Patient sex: M
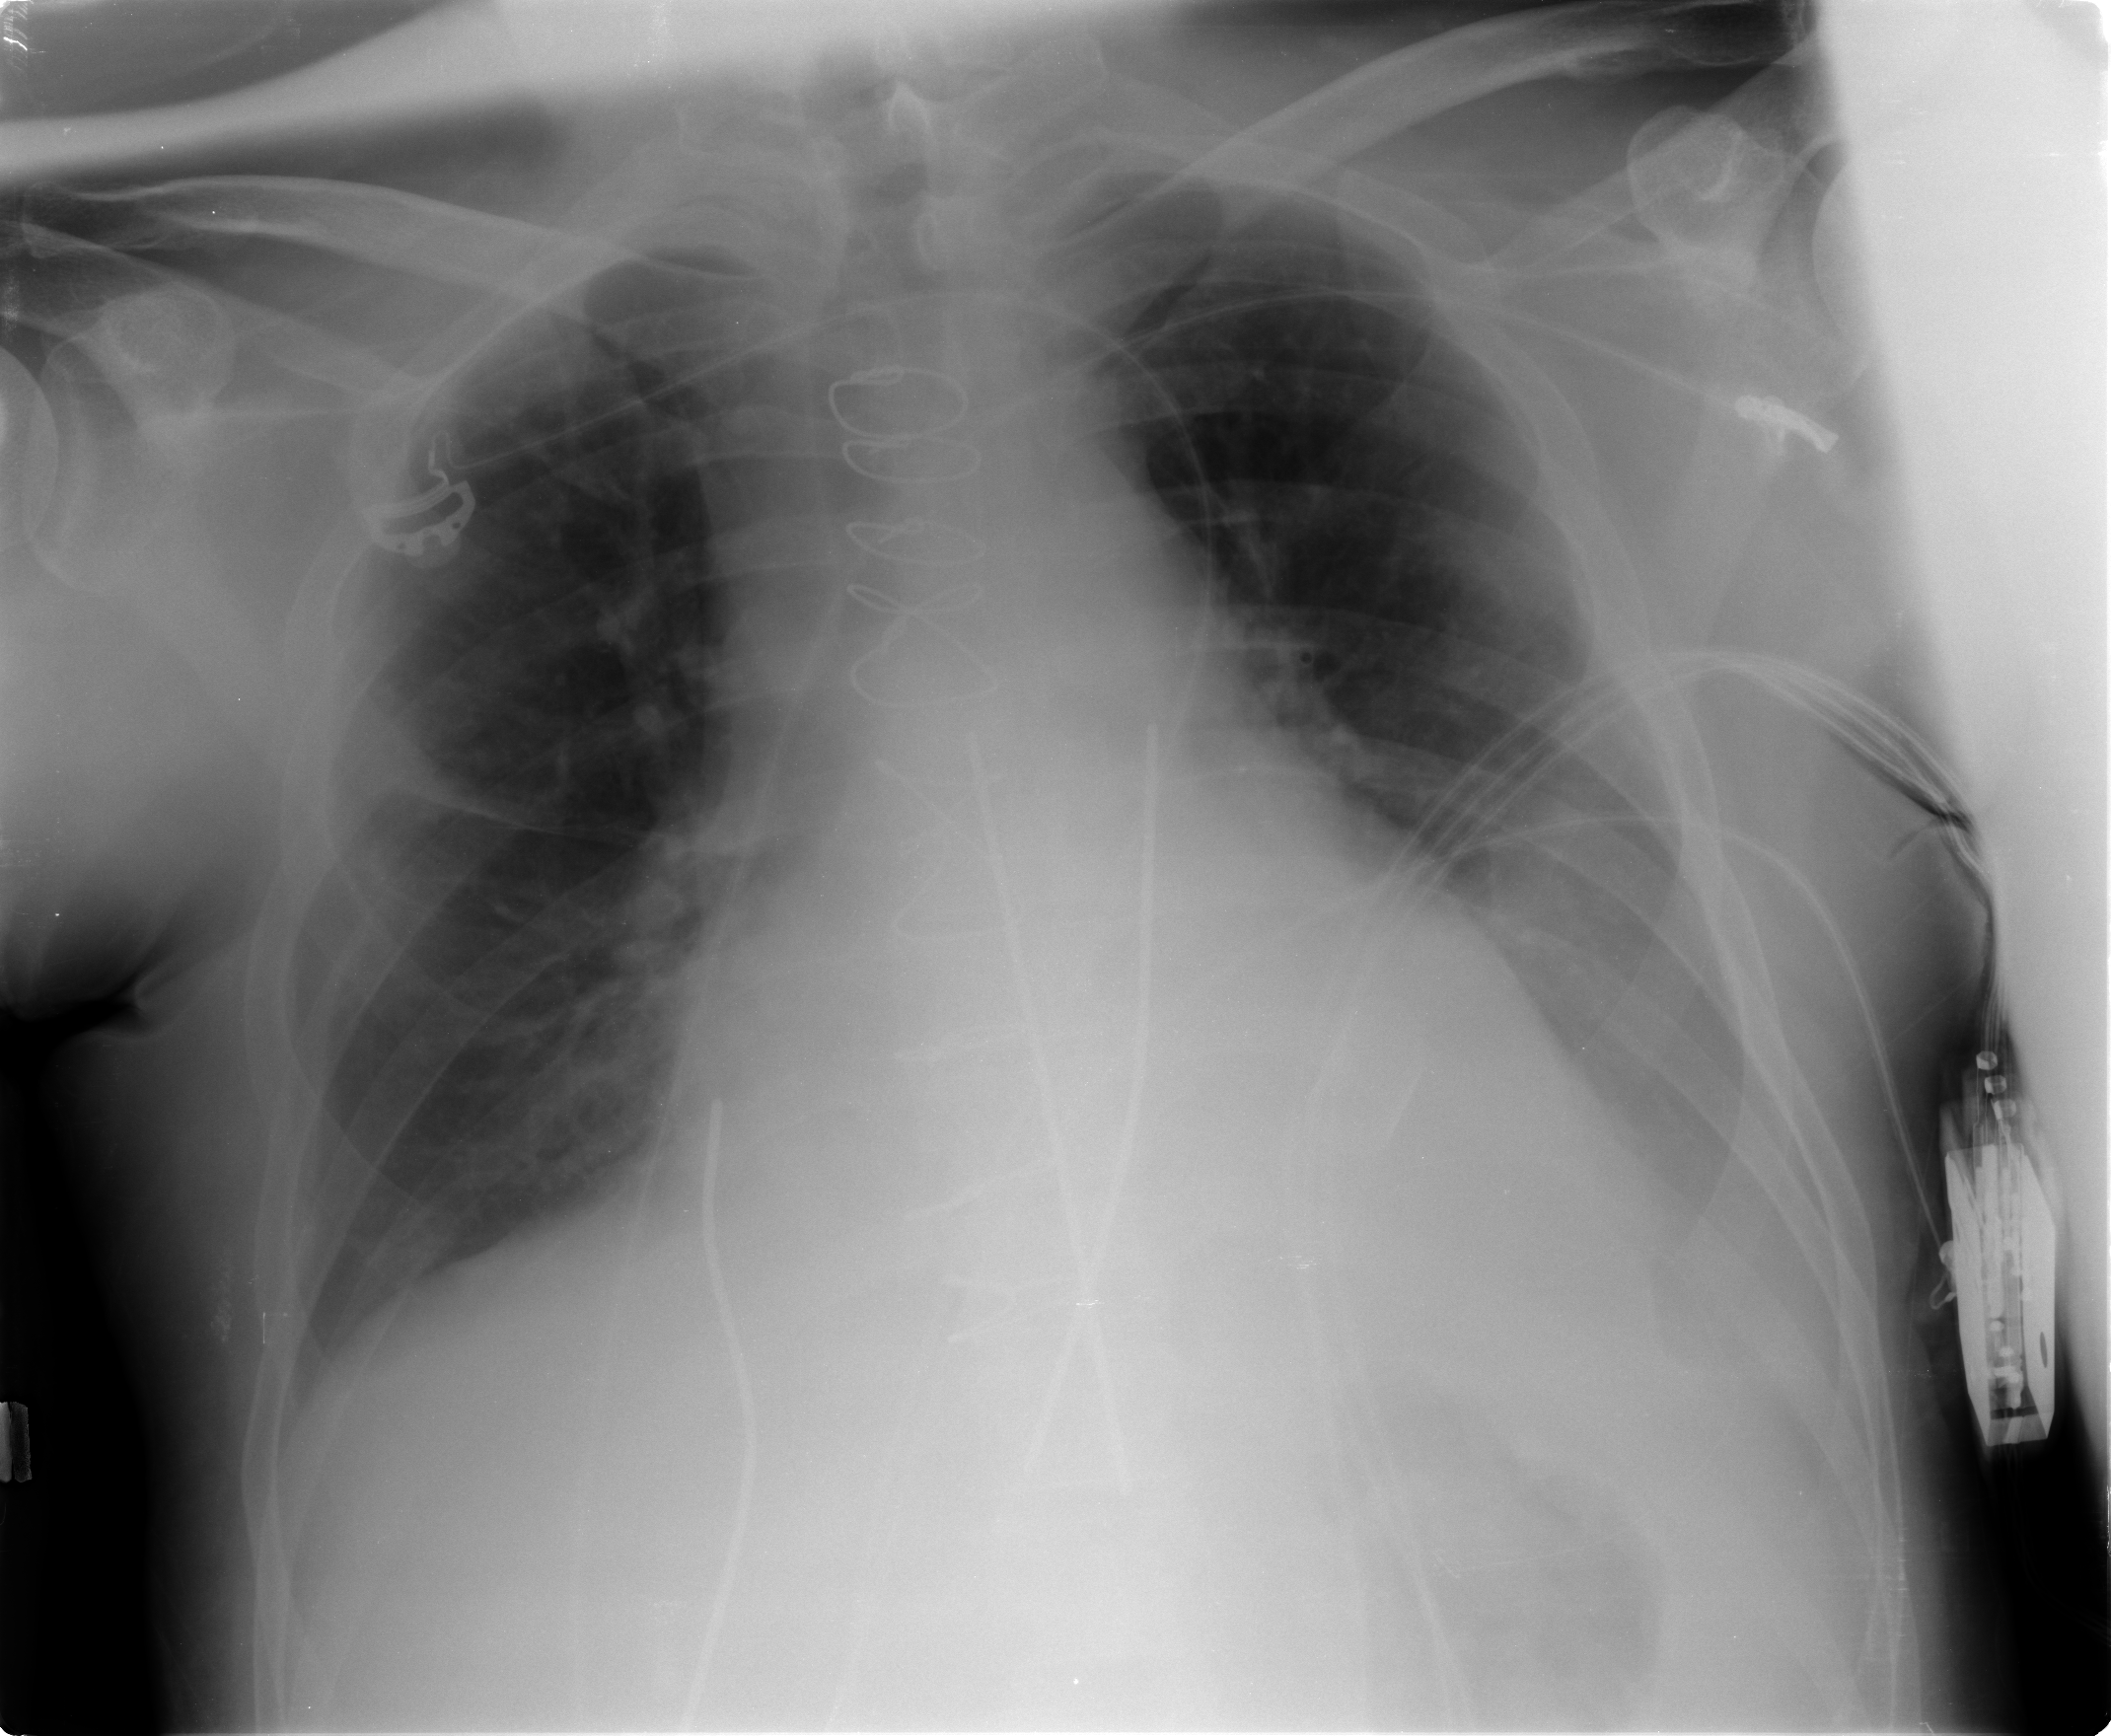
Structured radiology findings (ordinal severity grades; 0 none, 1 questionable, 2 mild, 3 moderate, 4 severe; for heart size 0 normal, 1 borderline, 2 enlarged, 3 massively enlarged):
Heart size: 2
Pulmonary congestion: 1
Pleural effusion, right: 1
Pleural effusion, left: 1
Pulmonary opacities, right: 0
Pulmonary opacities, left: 0
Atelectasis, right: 2
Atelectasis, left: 2